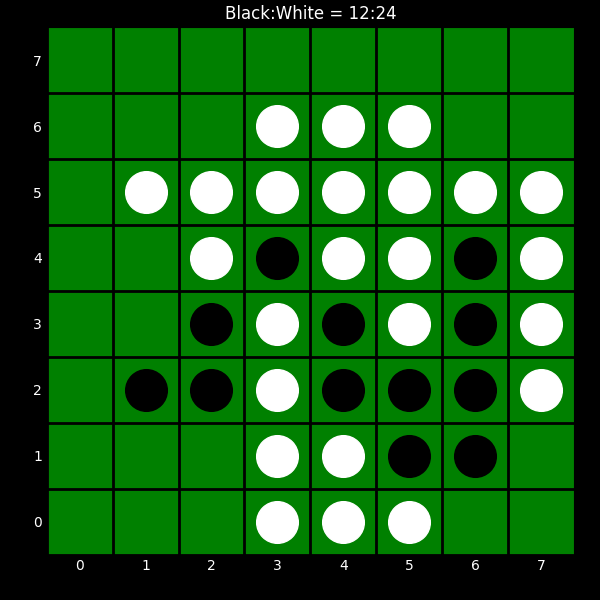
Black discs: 12
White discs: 24